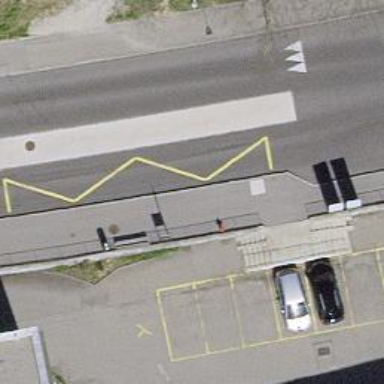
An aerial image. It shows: Asphalt sidewalk leading to platform for public transport.